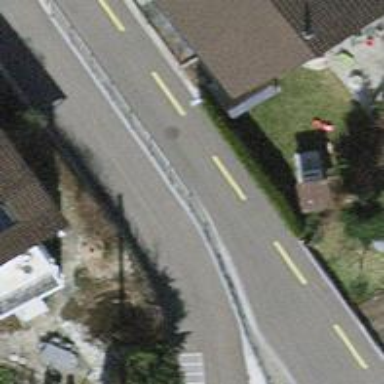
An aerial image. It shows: Smooth asphalt road in residential area.